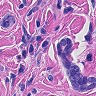
Metastatic tissue present: yes